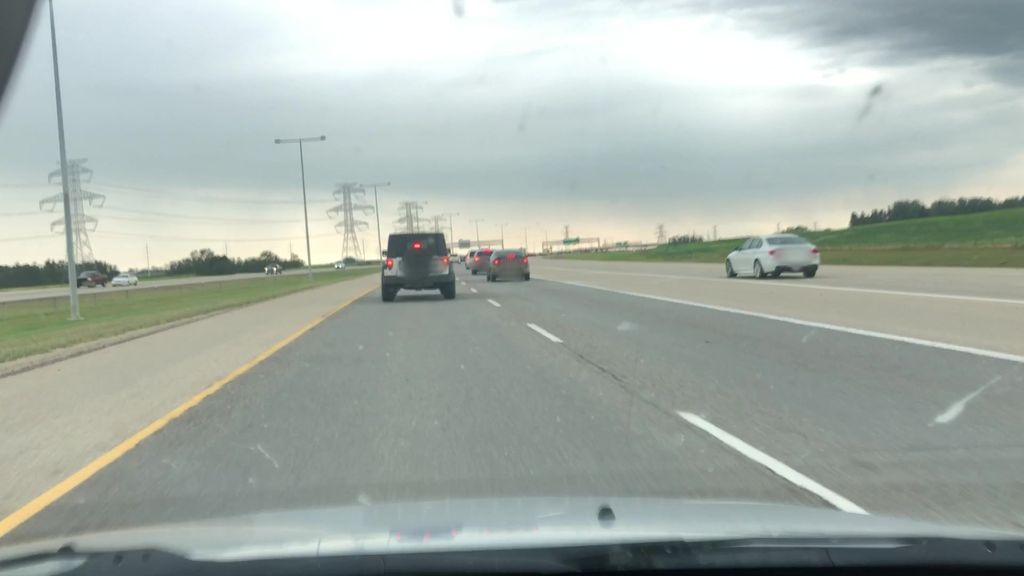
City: edmonton